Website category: jobs
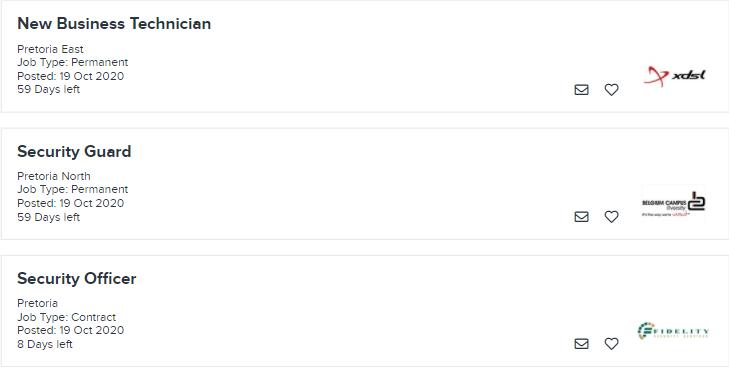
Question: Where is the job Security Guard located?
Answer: Pretoria North

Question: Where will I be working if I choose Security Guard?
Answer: Pretoria North

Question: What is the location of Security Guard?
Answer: Pretoria North

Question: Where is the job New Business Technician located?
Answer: Pretoria East

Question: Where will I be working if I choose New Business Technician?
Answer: Pretoria East

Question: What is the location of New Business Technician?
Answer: Pretoria East

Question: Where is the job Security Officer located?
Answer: Pretoria

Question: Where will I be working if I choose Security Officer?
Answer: Pretoria

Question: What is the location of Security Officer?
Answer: Pretoria

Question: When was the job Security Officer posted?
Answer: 19 Oct 2020

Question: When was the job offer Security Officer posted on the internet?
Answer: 19 Oct 2020

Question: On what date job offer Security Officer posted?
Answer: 19 Oct 2020

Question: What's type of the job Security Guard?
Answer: Job Type: Permanent

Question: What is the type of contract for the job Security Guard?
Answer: Job Type: Permanent

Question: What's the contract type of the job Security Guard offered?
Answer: Job Type: Permanent

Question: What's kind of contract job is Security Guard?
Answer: Job Type: Permanent

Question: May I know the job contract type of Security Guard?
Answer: Job Type: Permanent

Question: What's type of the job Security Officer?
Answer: Job Type: Contract

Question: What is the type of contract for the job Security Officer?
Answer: Job Type: Contract

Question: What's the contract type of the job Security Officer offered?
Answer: Job Type: Contract

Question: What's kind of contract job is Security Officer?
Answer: Job Type: Contract

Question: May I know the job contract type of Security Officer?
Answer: Job Type: Contract

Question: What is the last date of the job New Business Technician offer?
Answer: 59 Days left

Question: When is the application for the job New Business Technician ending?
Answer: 59 Days left

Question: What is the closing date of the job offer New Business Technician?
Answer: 59 Days left

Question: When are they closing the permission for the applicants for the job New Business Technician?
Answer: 59 Days left

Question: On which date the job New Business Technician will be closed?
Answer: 59 Days left

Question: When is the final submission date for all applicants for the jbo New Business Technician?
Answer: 59 Days left

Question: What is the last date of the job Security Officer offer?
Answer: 8 Days left

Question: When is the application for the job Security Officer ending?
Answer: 8 Days left

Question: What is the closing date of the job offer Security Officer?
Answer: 8 Days left

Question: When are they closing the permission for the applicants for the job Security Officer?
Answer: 8 Days left

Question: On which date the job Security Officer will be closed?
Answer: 8 Days left

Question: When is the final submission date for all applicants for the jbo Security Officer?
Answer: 8 Days left

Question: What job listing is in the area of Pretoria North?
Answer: Security Guard

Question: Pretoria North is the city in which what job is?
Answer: Security Guard

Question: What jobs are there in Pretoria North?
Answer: Security Guard

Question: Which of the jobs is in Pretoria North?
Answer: Security Guard

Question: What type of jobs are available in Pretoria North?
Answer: Security Guard

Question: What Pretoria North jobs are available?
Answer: Security Guard

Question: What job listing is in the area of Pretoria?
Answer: Security Officer

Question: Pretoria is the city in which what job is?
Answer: Security Officer

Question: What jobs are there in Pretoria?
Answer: Security Officer

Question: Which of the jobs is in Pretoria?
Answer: Security Officer

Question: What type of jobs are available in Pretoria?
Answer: Security Officer

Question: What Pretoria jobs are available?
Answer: Security Officer

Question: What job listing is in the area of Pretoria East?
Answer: New Business Technician

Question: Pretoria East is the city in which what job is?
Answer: New Business Technician

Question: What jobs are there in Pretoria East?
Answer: New Business Technician

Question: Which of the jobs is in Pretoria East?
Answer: New Business Technician

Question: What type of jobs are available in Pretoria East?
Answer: New Business Technician

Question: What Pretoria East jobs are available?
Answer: New Business Technician